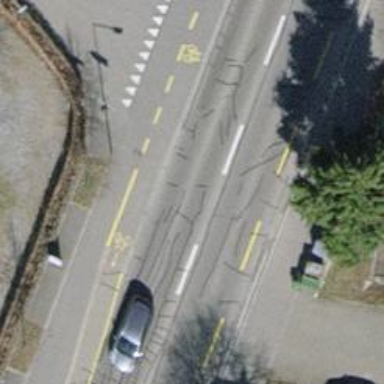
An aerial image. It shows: Primary highway with asphalt surface. There is separate sidewalk and lane for cycling on the left.